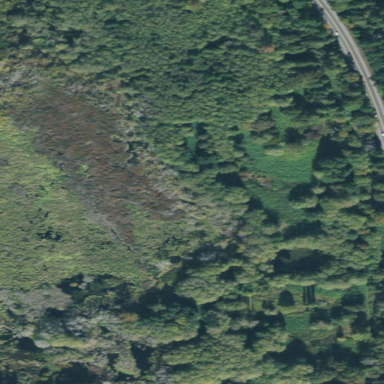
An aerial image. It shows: Nature reserve designated as leisure land.